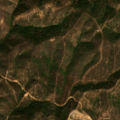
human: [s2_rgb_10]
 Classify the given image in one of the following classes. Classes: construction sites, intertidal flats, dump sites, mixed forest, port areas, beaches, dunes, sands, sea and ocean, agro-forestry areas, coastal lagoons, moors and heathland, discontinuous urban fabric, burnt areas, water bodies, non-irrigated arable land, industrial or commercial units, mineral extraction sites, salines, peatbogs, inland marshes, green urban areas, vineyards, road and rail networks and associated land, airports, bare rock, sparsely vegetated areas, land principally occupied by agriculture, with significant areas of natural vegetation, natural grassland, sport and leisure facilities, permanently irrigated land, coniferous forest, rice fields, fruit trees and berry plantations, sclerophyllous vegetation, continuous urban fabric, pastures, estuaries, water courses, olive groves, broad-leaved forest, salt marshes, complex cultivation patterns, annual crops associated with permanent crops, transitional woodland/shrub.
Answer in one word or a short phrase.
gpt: land principally occupied by agriculture, with significant areas of natural vegetation, broad-leaved forest, transitional woodland/shrub